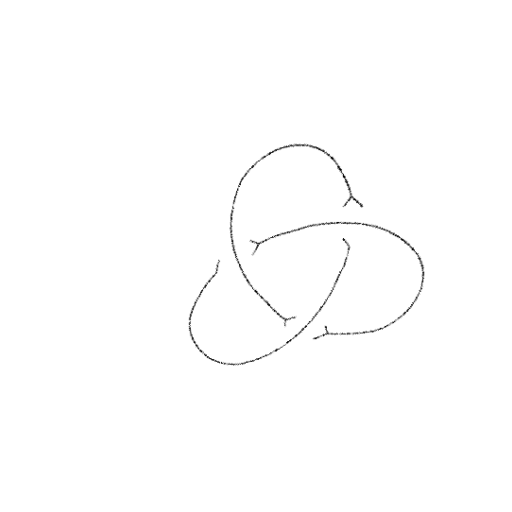
Crossing number: 3